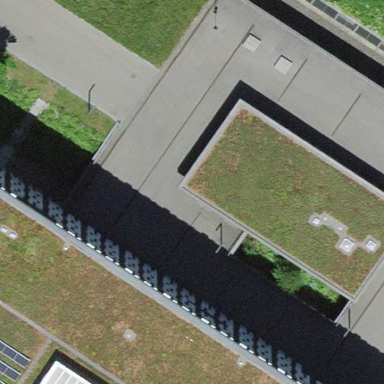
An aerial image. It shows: Government building with flat roof.